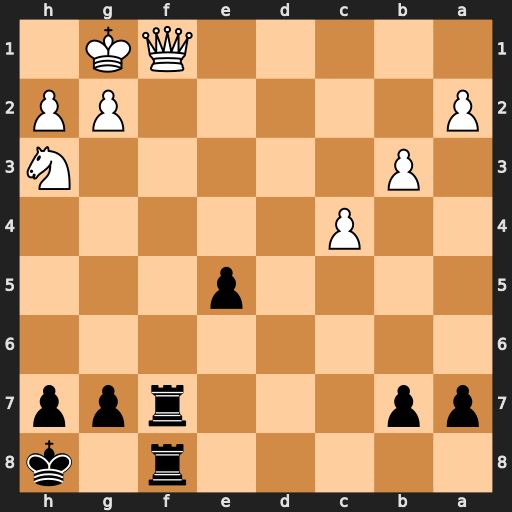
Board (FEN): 5r1k/pp3rpp/8/4p3/2P5/1P5N/P5PP/5QK1
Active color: b
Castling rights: -
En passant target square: -
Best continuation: Rxf1#